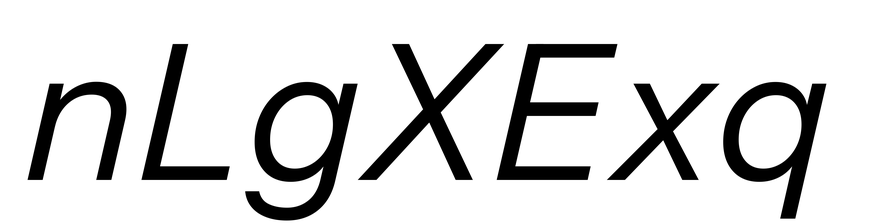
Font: InstrumentSans-Italic_Italic